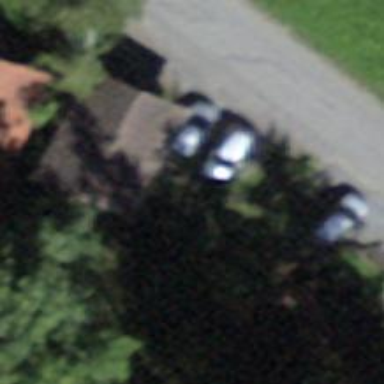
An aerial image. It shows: Garage building.